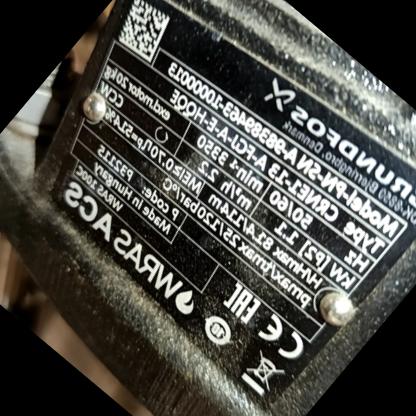
Klasa: tabliczka-znamionowa